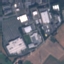
Land use / land cover class: Industrial